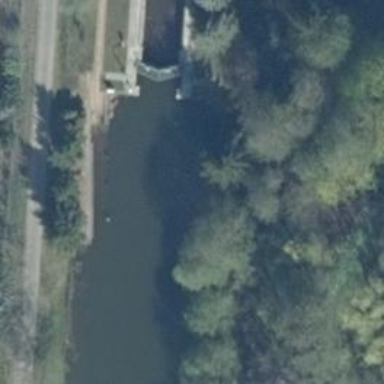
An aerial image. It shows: Lock gate along waterway.